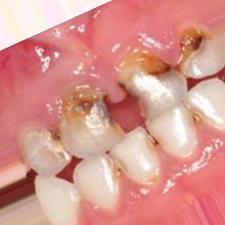
Condition: Caries